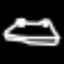
Label: frog